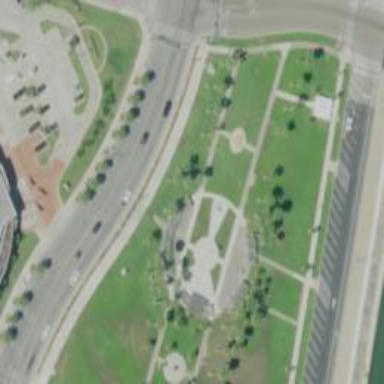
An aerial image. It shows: Memorial site with historic significance.